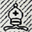
Piece: wB